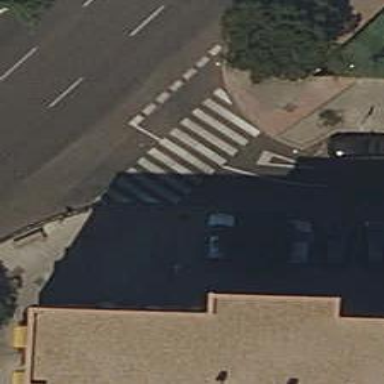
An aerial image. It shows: Uncontrolled road crossing.